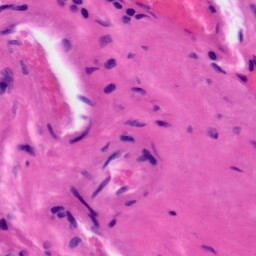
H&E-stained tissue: Tonsil